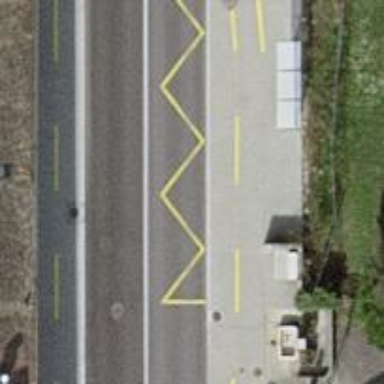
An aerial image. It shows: Bus stop with stop position for public transport.